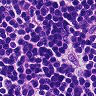
Metastatic tissue present: no